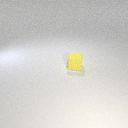
small yellow rubber cube